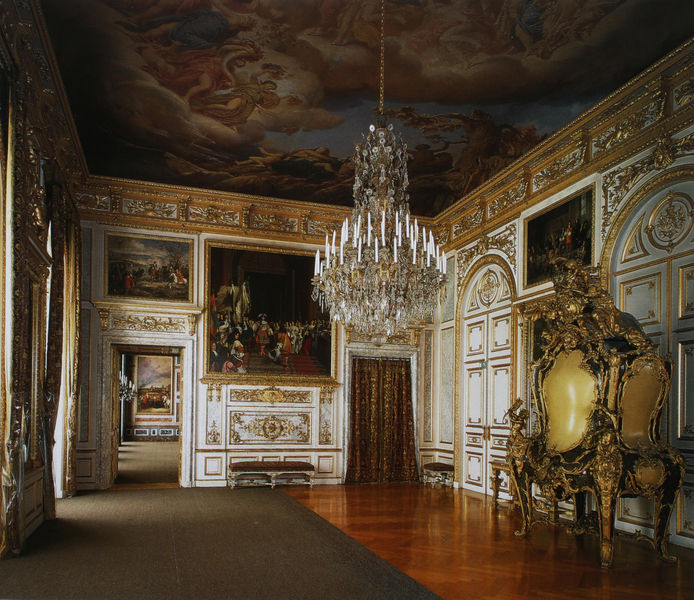
Titel: Erstes Vorzimmer von Schloss Herrenchiemsee
Künstler: Georg Dollmann
Standort: Herrenchiemsee
Institution: Schloss Herrenchiemsee
Schlagwörter: flügel, gemälde, weiß, fenster, glas, holz, licht, raum, tür, zimmer, schloss, ornament, teppich, wand, barock, innenraum, vorhang, boden, gold, interieur, decke, rokoko, bilder, kommode, schrank, parkett, bank, hocker, saal, schemel, ölgemälde, thron, verzierung, kerzen, kronleuchter, leuchter, stuck, türflügel, pakett, foto, fotografie, photographie, bögen, eingang, bayern, münchen, palast, flur, photo, fries, kerzenleuchter, kristall, farbfoto, residenz, königlich, deckengemälde, fresko, kabinett, museum, fresco, vertäfelung, kassette, palais, deckenmalerei, enfilade, rocaille, innenausstattung, deckenfresko, prunksaal, roccaille, senfte, brühl, parket, fotolüster, kronleucter, tür durchblick, weite räume, wandfresken, dekengemälde